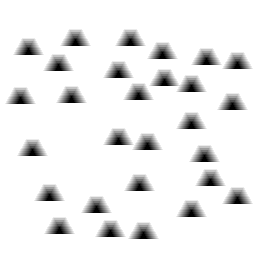
Squares: 0
Triangles: 28
Stars: 0
Total shapes: 28